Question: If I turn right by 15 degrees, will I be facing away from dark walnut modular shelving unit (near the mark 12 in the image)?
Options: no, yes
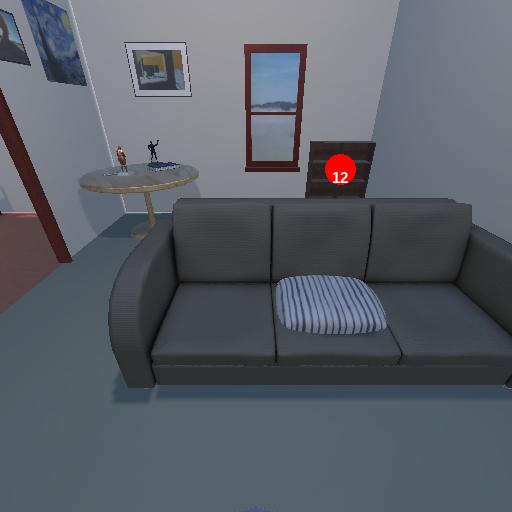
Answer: no